Question: I'm using jQuery FullCalendar converted to AngularJS, I'm getting events with HTTP Request and I want to show them in the calendar, I save those events in the plugin events object, but they are not displayed in the calendar.

This is the object that I'm using to save events that I get with HTTP Request, the array $scope.appointment_list contains the events that I'm displaying in the left list, the dates are in the default format established by the plugin, however I have not been able to display them in the calendar.
'''
for(var i in $scope.appointments_list) {
$scope.events.push({
title: $scope.appointments_list[i].status,
start: new Date($scope.appointments_list[i].date_start),
end: new Date($scope.appointments_list[i].date_end),
className: ['openSesame'],
allDay: false,
color: 'green',
textColor: 'white',
forceEventDuration: true
});
}
'''
What could be happening in the calendar?
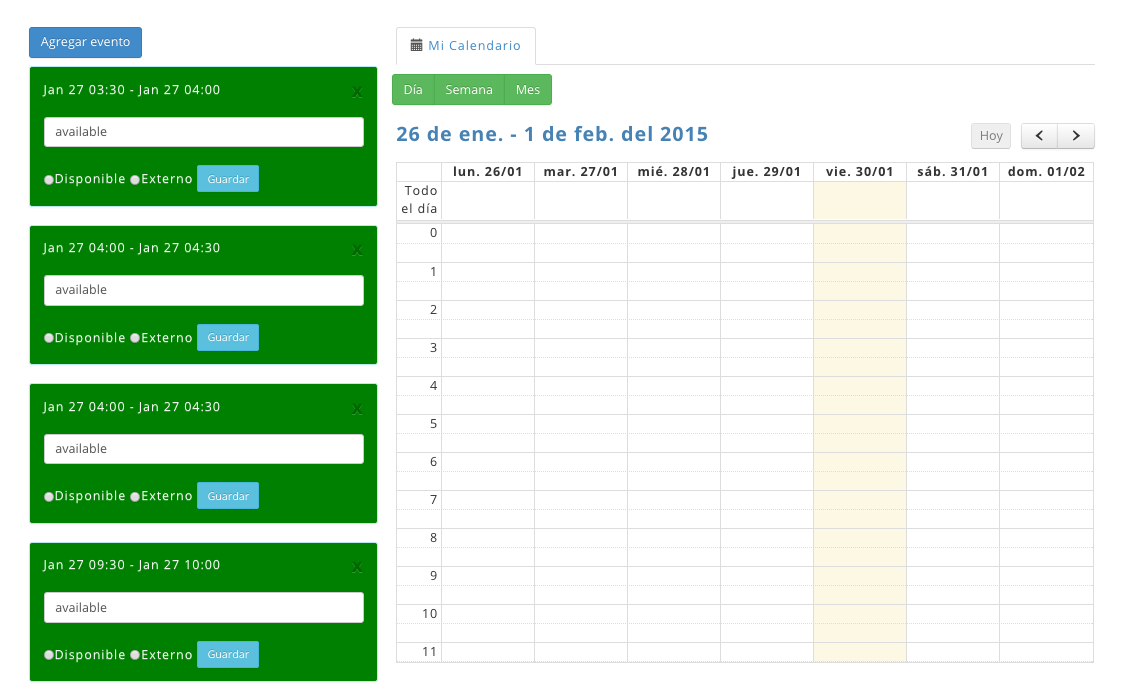
Answer: I had the same bug and I don't why it happens. But in my case to fix this error was create an url in the . Something like this:
'''
$routeProvider.when('/calendar/:somethingAjaxInfo', {
templateUrl: 'calendar.html',
controller: 'CalendarCtrl' });
'''
And inside of put the code of the full calendar. Also in the controller call the when the you send with the .
I think the problem is because the controller try to call the when the info is empty, but if do an url in the the calendar is render when this have all the info.
I wish this can help you